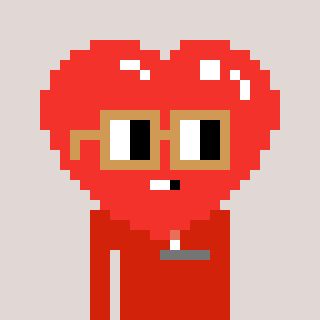
a pixel art character with square brown glasses, a heart-shaped head and a red-colored body on a warm background